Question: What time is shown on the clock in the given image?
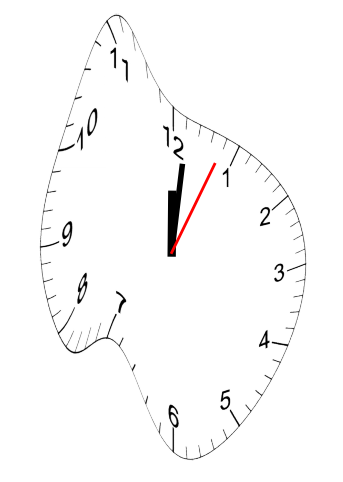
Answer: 12:01:04